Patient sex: M
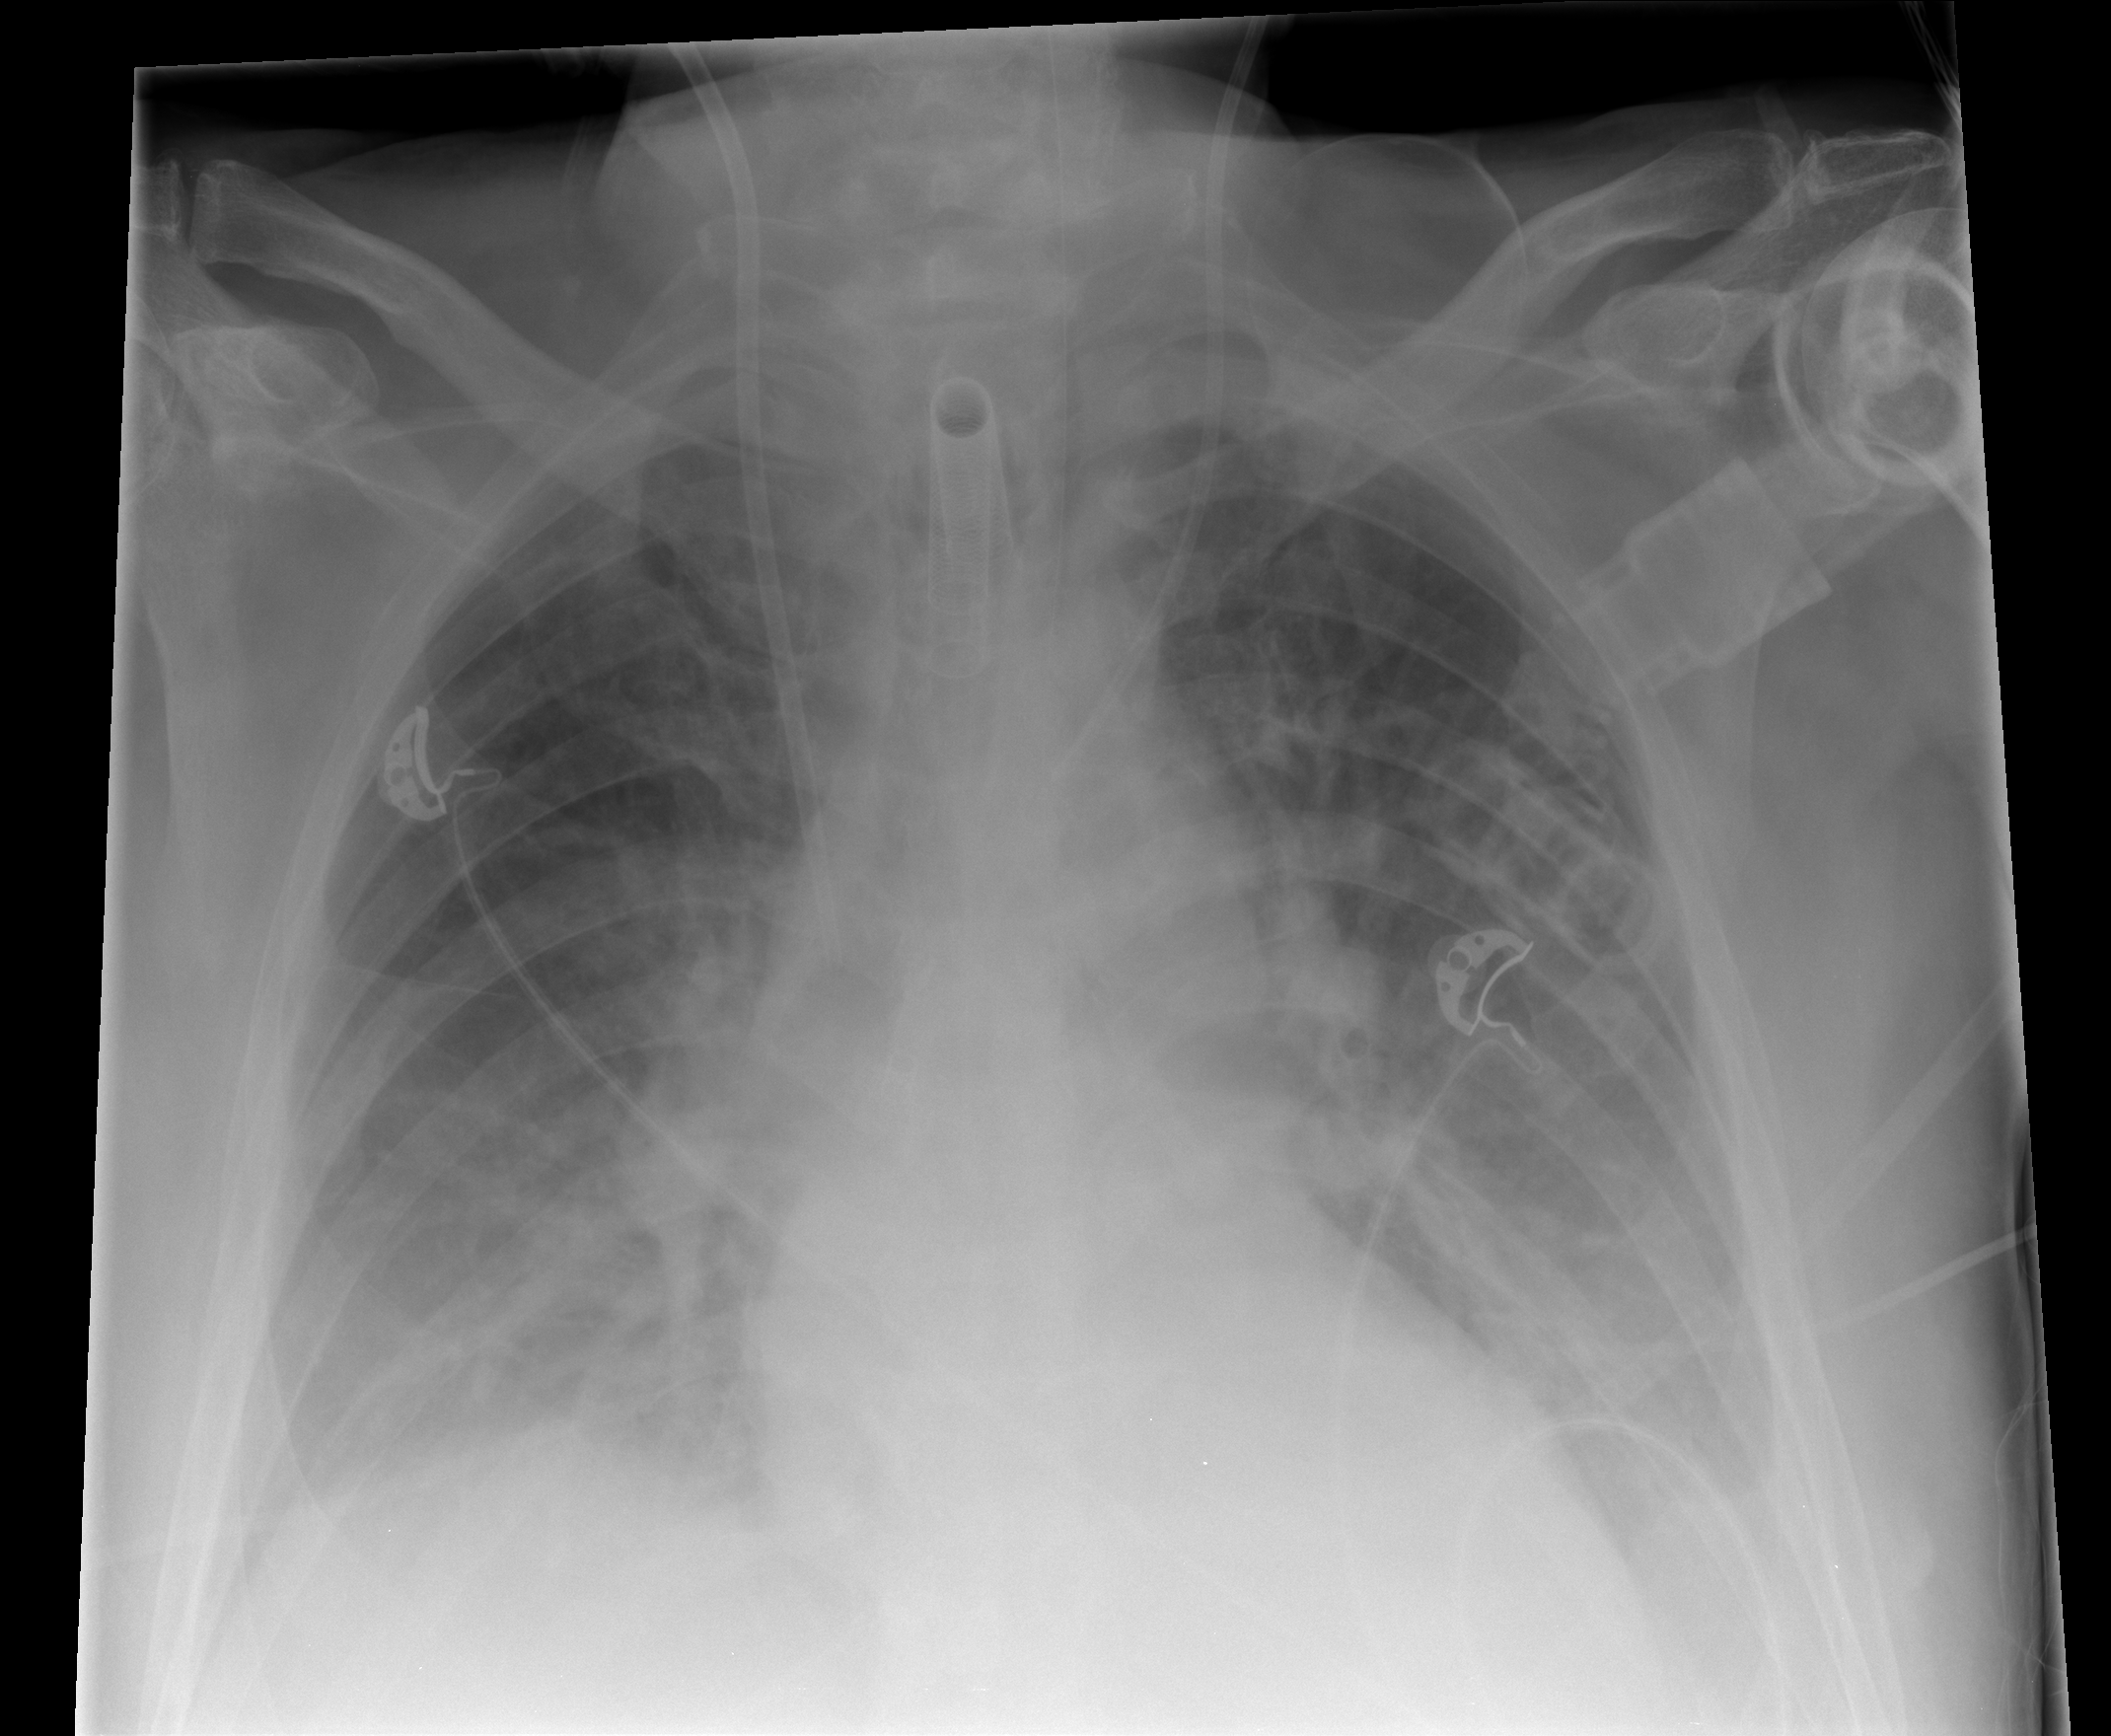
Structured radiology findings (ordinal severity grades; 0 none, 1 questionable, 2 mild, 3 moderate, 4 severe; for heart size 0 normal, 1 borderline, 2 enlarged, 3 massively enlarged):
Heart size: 2
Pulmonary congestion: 2
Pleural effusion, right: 3
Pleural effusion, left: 3
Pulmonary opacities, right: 2
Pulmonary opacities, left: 2
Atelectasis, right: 2
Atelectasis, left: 2